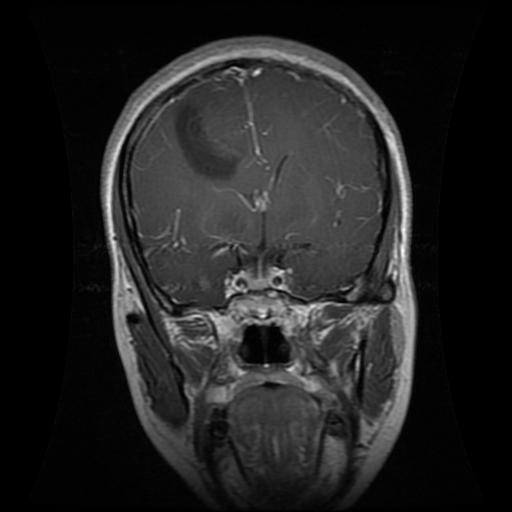
Label: glioma